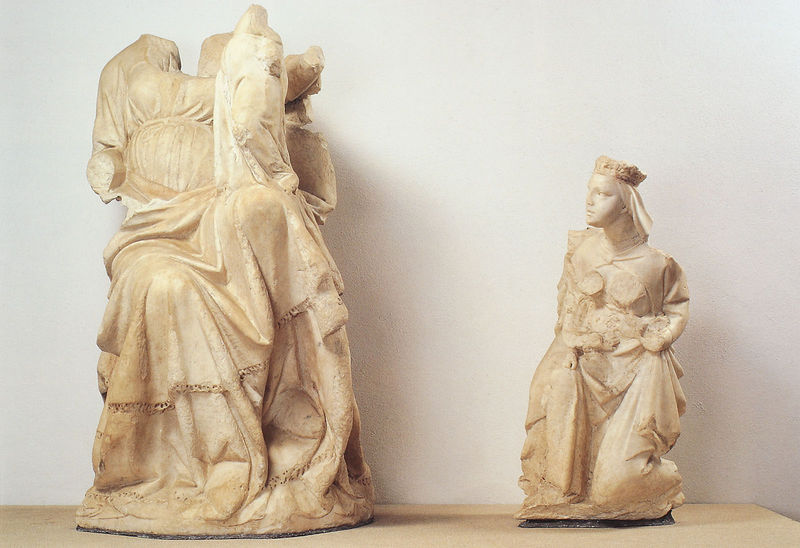
Titel: Madonna mit Kind und Pisa von einem Engel präsentiert (“Madonna Heinrichs VII.”)
Künstler: Giovanni Pisano
Institution: Pisa, Museo dell’Opera del Duomo
Schlagwörter: kopf, weiß, sitzen, frau, kleid, marmor, schleier, arm, falten, spitze, stein, hände, kind, krone, statue, zwei, klein, figuren, faltenwurf, schoß, knien, fragment, skulpturen, sandstein, königin, maria, bruch, ohne, fehlt